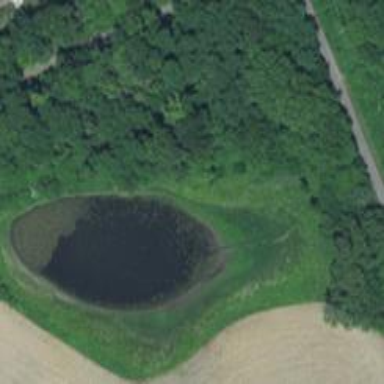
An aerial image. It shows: Serene pond surrounded by nature.